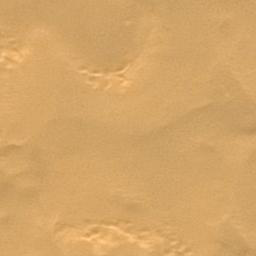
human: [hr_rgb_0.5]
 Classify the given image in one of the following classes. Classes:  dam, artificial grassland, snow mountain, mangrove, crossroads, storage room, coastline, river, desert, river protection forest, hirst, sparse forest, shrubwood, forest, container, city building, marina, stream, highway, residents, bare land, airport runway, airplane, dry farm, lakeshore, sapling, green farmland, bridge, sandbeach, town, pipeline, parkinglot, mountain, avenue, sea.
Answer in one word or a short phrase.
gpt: desert